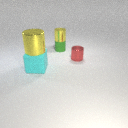
small green rubber cylinder behind large cyan rubber cube